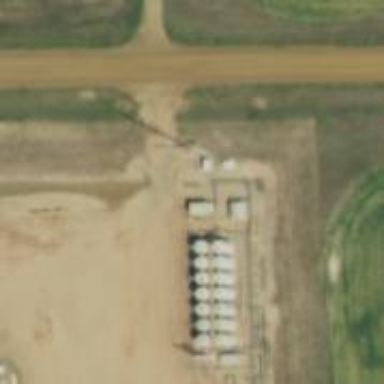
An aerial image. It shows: Storage tank that is man-made.